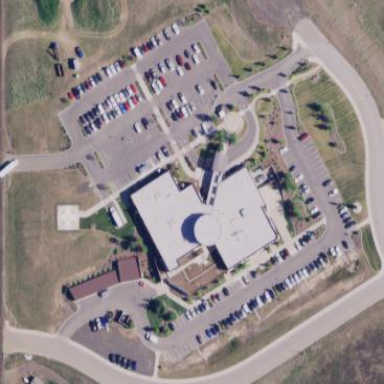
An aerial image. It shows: Hospital providing healthcare services.